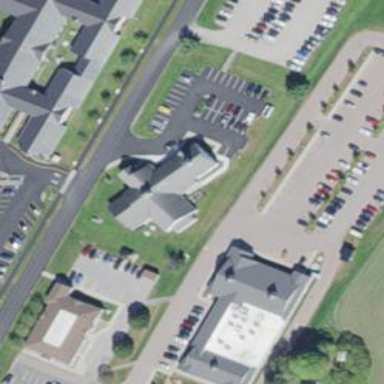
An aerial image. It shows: Hospital building.